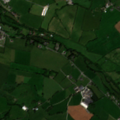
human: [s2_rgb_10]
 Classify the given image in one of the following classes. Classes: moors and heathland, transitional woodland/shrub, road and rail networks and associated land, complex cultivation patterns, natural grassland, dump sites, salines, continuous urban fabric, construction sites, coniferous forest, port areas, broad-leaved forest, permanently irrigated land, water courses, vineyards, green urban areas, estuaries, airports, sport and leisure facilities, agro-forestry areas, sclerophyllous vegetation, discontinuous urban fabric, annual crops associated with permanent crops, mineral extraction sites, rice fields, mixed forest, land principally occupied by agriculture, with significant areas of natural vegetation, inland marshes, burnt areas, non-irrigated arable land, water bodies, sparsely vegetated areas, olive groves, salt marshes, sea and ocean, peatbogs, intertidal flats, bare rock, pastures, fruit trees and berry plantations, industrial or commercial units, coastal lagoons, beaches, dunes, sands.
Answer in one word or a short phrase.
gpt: discontinuous urban fabric, pastures, land principally occupied by agriculture, with significant areas of natural vegetation